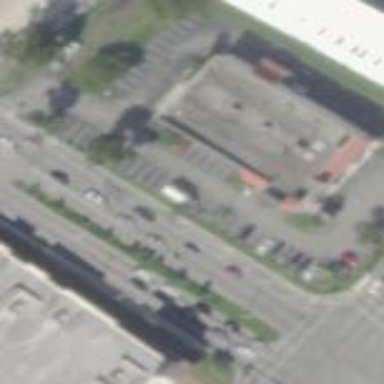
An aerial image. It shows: Retail building.